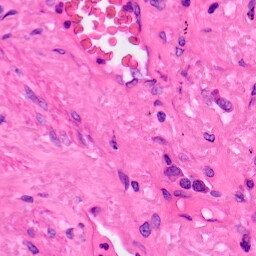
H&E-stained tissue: Lung